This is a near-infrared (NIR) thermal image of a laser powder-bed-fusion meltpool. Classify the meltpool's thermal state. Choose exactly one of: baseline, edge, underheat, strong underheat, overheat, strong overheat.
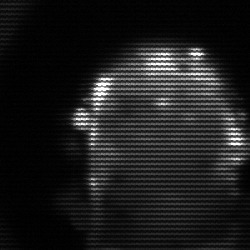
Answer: baseline